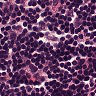
Metastatic tissue present: no